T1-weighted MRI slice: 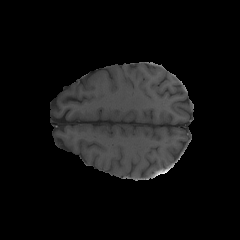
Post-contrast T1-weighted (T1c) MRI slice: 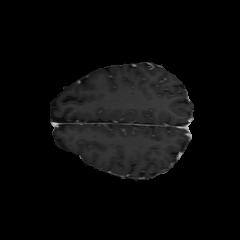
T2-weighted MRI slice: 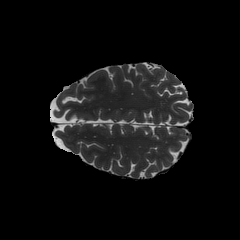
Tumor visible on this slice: no